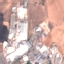
Land use / land cover: Industrial